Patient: sex M, age 62
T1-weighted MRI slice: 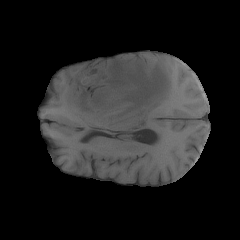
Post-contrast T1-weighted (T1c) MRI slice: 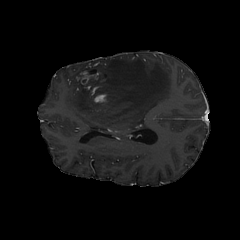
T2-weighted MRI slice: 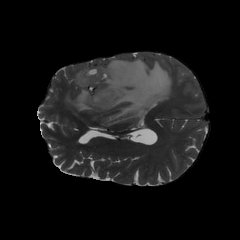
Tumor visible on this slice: yes
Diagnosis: Glioblastoma, IDH-wildtype
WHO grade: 4